Question: I would like to have grouped boxplots which whiskers is defined by stat_summary. With help of <URL> I wrote the following code:
'''
# Data
xdf2 <- data.frame(month = rep(1:6,each=100)
, grp = rep(c('A','B'), 50*6)
)
xdf2$m <- rpois(n=nrow(xdf2),10)
# Definition of whiskers
f <- function(x) {
r <- quantile(x, probs = c(0.10, 0.25, 0.5, 0.75, 0.90))
names(r) <- c("ymin", "lower", "middle", "upper", "ymax")
r
}
# Add points outside of whiskers
o <- function(x) {
subset(x, x < quantile(x,probs=0.1) | quantile(x,probs=0.9) < x)
}
# Plot
ggplot(data = xdf2
, aes(factor(month),m, color=grp)
) +
stat_summary(fun.data = f
, geom="boxplot"
, position=position_dodge(width=1)
, size=1
) +
stat_summary(fun.y = o, geom="point", position=position_dodge(width=1)) +
scale_color_manual(values = c("gray30","darkgrey"),labels = c("AAA","BBB")) +
theme_bw()
'''
which gives the following graphs:

There are some changes I would like to perform:
- -
I would be happy for any help. Thanks a lot.
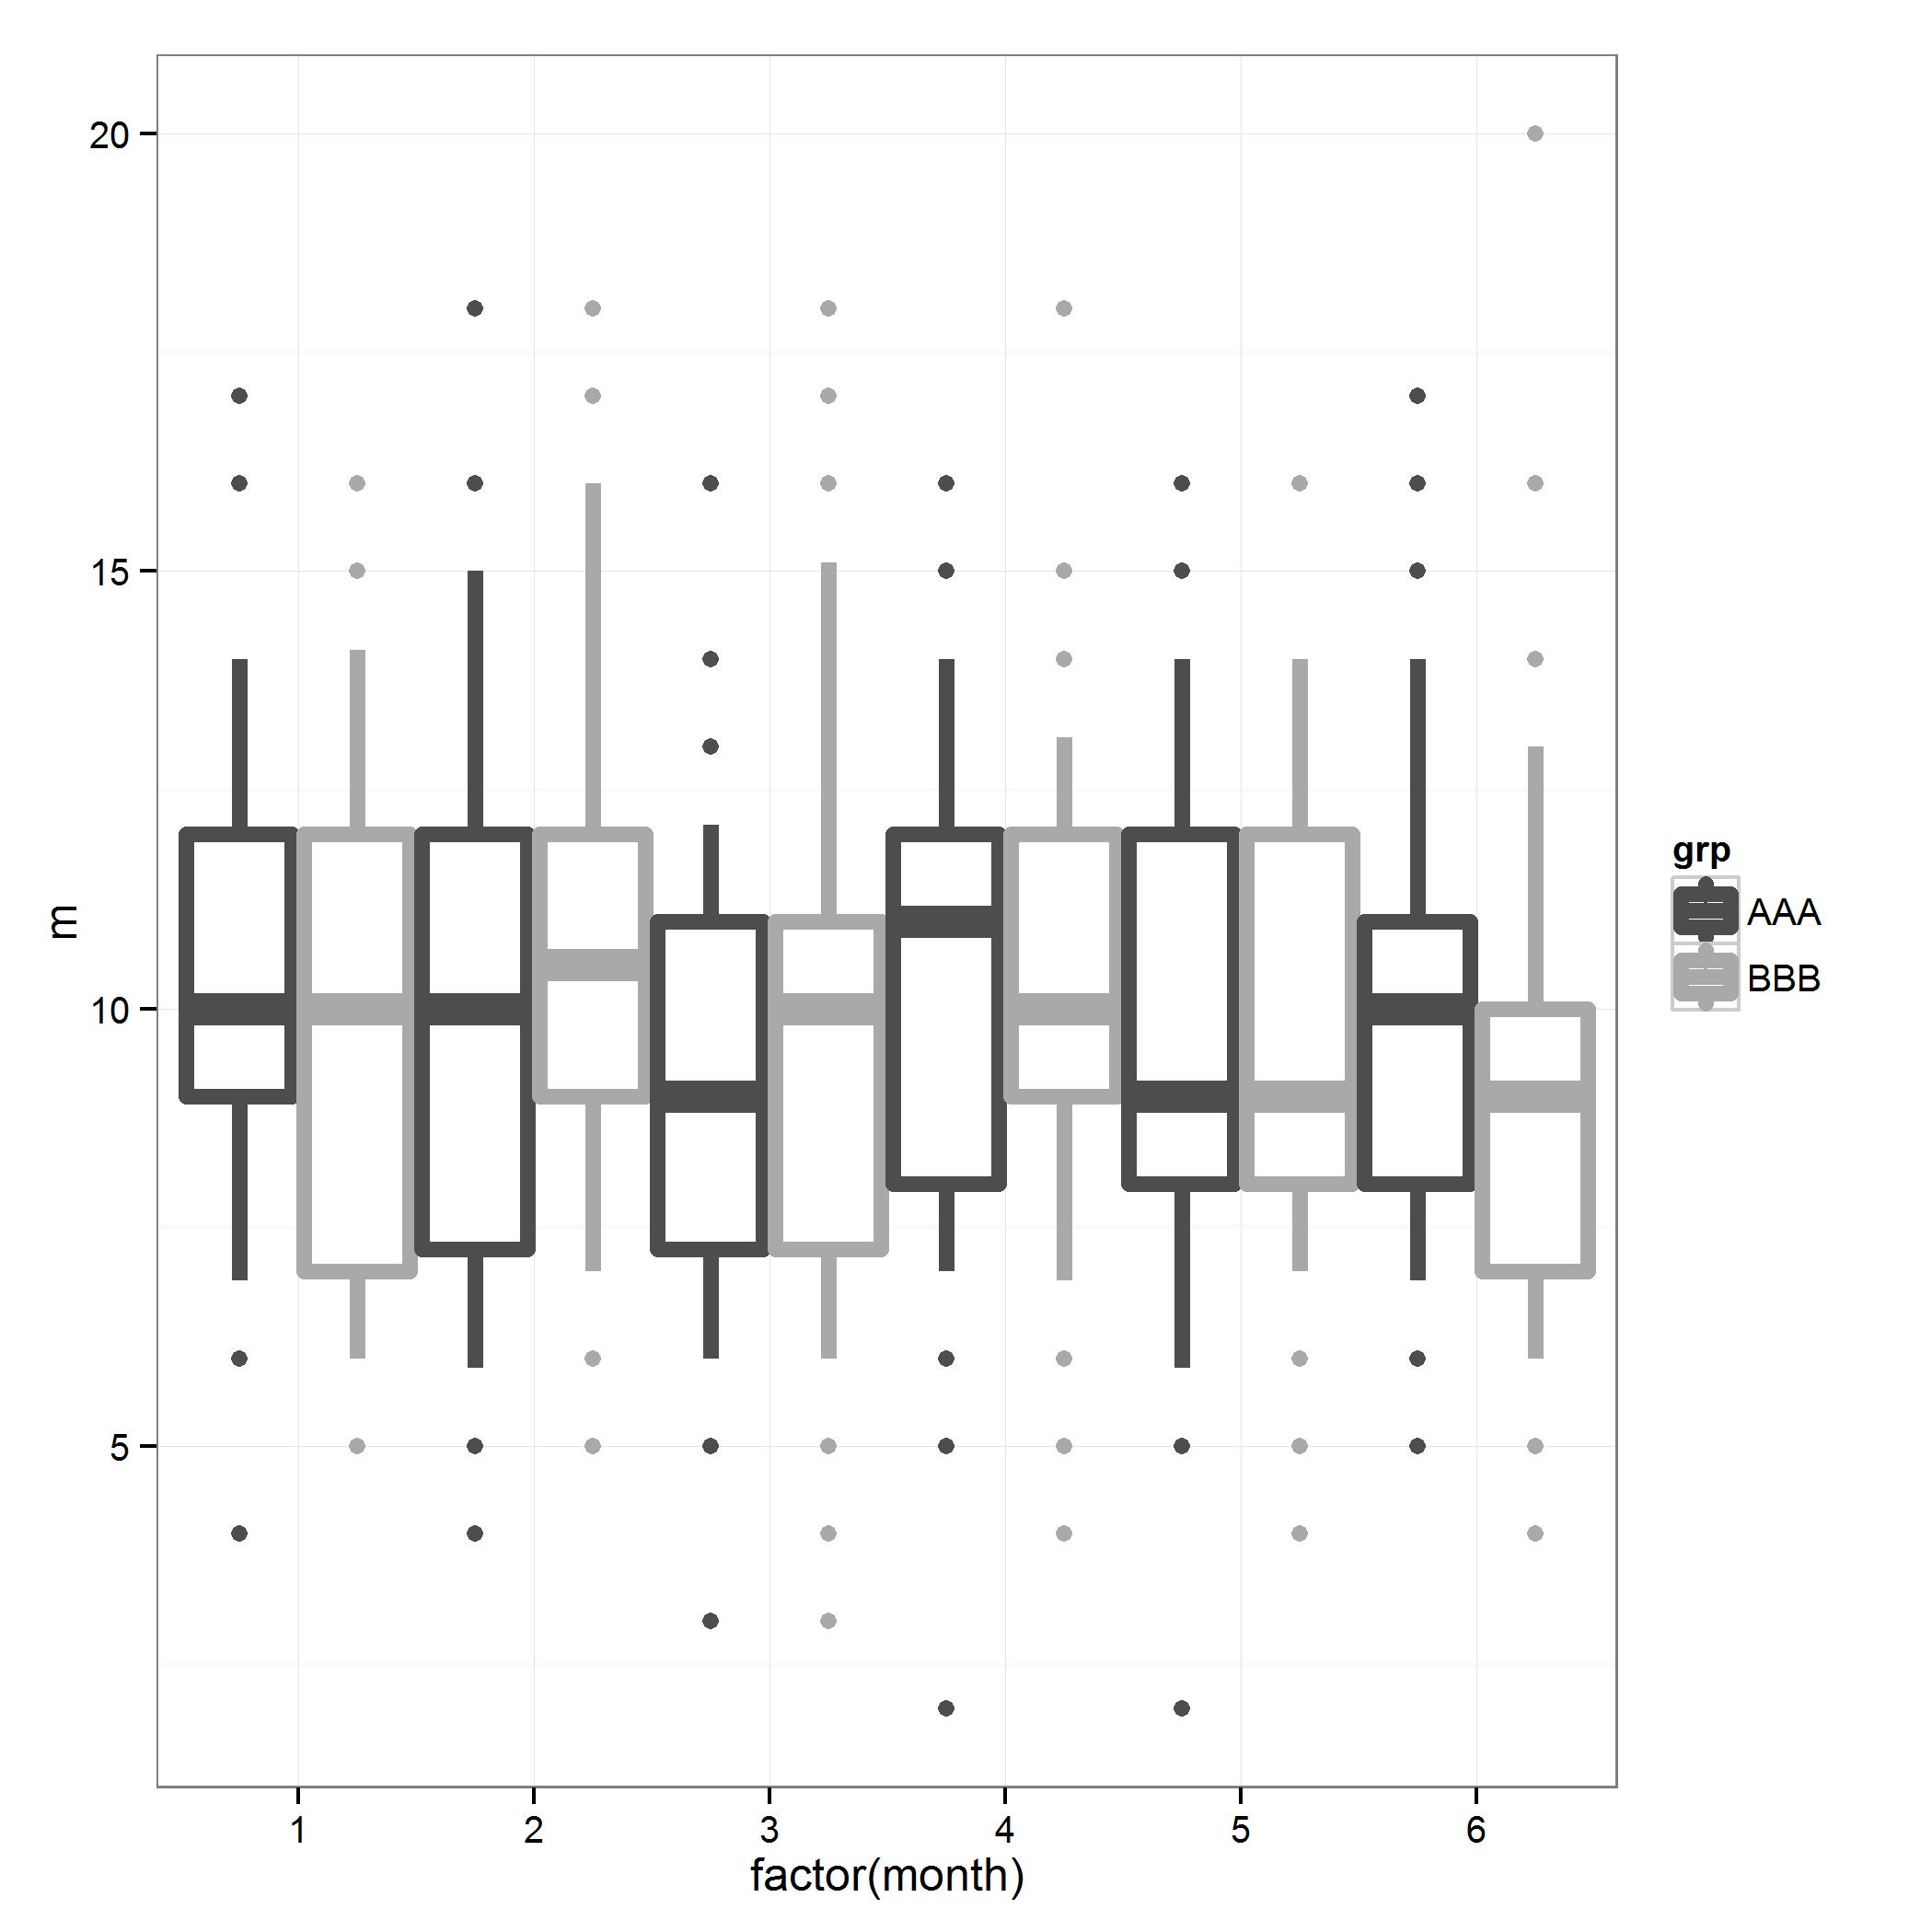
Answer: Map 'fill' aesthetic to 'grp' and add a similar scale for it. I'm using slightly different colours to make the mean visible.
To change boxplot widths, use 'ggsave' with various 'width' parameters, boxplots will be adjusted automatically. If you would like to add some space in between, you'll have to cheat a bit, see below.
It is not easy to modify width in conjunction with 'stat_summary': though there is a 'width' parameter for 'geom_bar' and 'geom_boxplot', I couldn't make it work properly with 'stat_summary'. Instead, I'm using some dirty tricks with 'scale_x'.
'''
K <- length(unique(xdf2$month))
lev <- seq_len(1 + 2 * K)
xdf2$month2 <- factor(2 * xdf2$month,
levels = lev)
ggplot(data = xdf2, aes(month2, m, color = grp, fill = grp)) +
stat_summary(fun.data = f, geom="boxplot",
position=position_dodge(width=1.5), size=1) +
stat_summary(fun.y = o, geom="point", position=position_dodge(width=1.5)) +
scale_color_manual(values = c("gray30","darkgrey"),labels = c("AAA","BBB")) +
scale_fill_manual(values = c("gray20","grey75"),labels = c("AAA","BBB")) +
theme_bw() +
scale_x_discrete(limits = lev, breaks = 1:K*2, labels = 1:K)
'''

Play around 'width' in 'position_dodge' for additional adjustment.